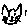
Label: cat